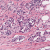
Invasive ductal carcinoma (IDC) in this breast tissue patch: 1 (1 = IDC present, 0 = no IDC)